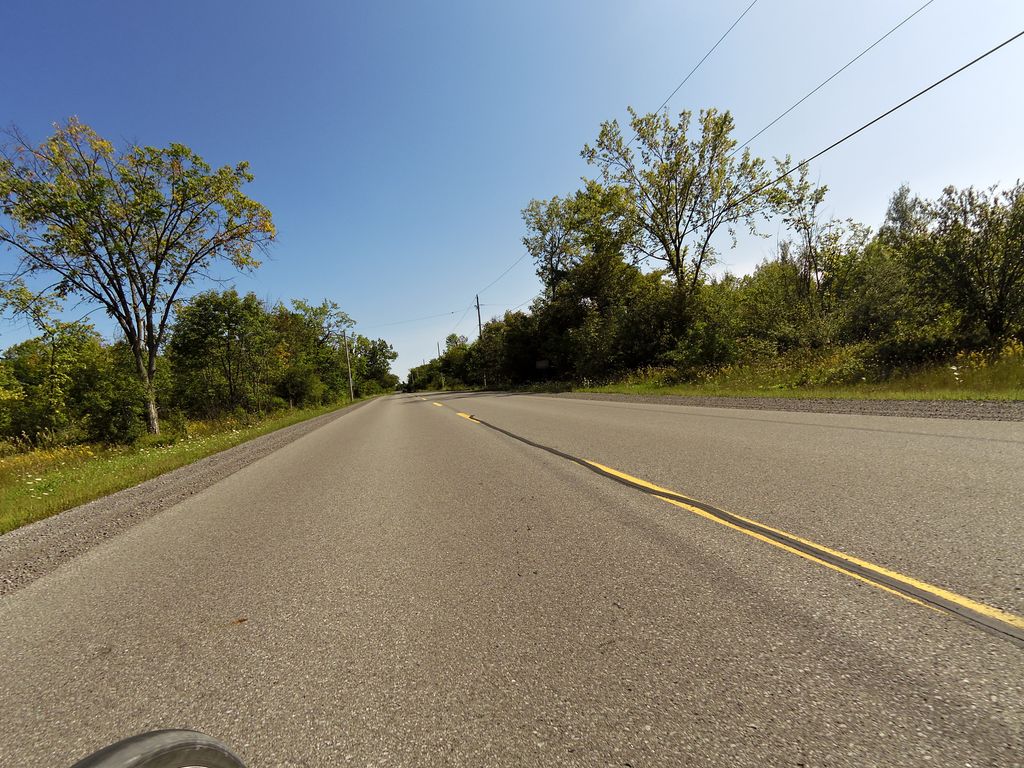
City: ottawa-gatineau